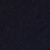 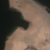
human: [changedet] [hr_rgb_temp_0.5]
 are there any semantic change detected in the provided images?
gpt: An artificial island appeared in the sea.